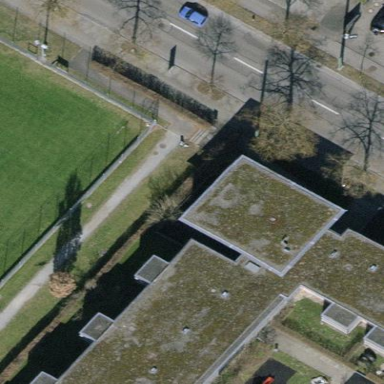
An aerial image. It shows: Commercial building with flat roof.